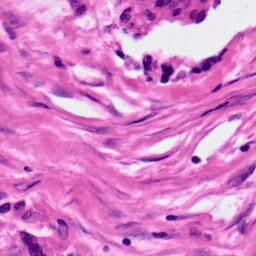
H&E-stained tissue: Ovarian